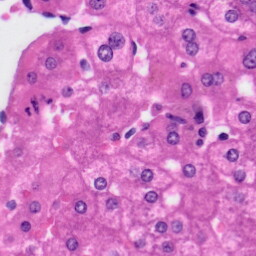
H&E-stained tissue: Liver